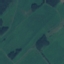
Label: Pasture